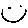
Label: smiley face